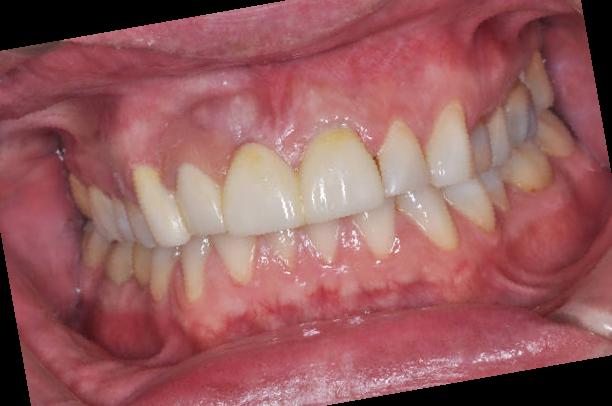
Condition: Gingivitis